Question:
can any one plz help me how to Find the MST using the PRIM algorithm. Highlight the edges of the MST and write the sequence in which the nodes are added to the MST..
thanks
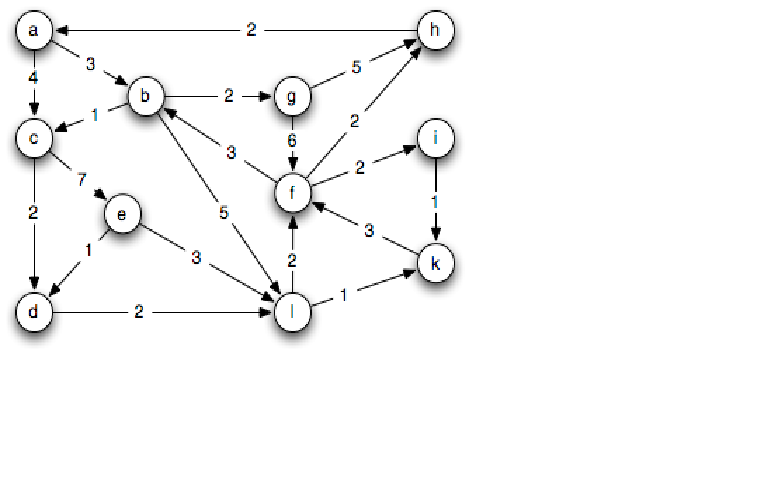
Answer: Quoting <URL>:
>
1. Discard the arcs entering the root if any; For each node other than the root, select the entering arc with the smallest cost; Let the selected n-1 arcs be the set S.
2. If no cycle formed, G(N,S) is a MST. Otherwise, continue.
3. For each cycle formed, contract the nodes in the cycle into a pseudo-node (k), and modify the cost of each arc which enters a node (j) in the cycle from some node (i) outside the cycle according to the following equation. c(i,k)=c(i,j)-(c(x(j),j)-min_{j}(c(x(j),j)) here c(x(j),j) is the cost of the arc in the cycle which enters j.
4. For each pseudo-node, select the entering arc which has the smallest modified cost; Replace the arc which enters the same real node in S by the new selected arc.
5. Go to step 2 with the contracted graph.
The key idea of the algorithm is to
find the replacing arc(s) which has
the minimum extra cost to eliminate
cycle(s) if any. The given equation
exhibits the associated extra cost.